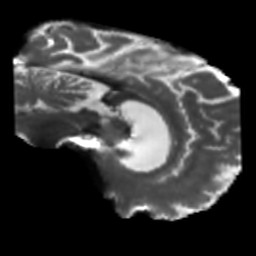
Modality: T2w
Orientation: sagittal
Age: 71
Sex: male
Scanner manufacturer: siemens
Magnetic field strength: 3 T
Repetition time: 5.47 s
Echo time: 0.0854 s